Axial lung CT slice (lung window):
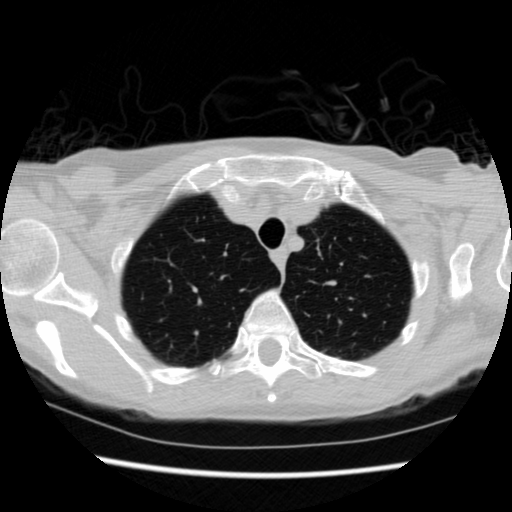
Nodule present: no